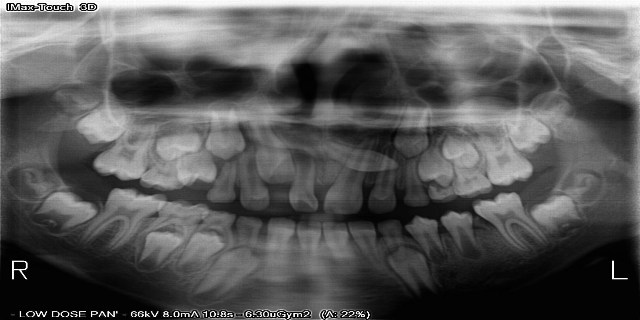
adult